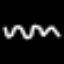
Label: squiggle